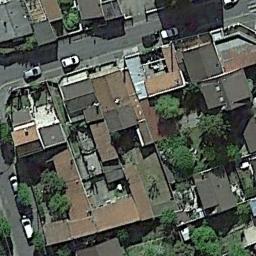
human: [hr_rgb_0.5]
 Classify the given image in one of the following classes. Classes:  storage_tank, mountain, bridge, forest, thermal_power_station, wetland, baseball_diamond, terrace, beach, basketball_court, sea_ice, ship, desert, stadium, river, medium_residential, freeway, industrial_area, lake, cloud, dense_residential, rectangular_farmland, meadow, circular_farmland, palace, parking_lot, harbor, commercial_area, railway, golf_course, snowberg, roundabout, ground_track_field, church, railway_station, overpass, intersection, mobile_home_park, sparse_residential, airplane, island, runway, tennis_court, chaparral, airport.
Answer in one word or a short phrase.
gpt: dense_residential